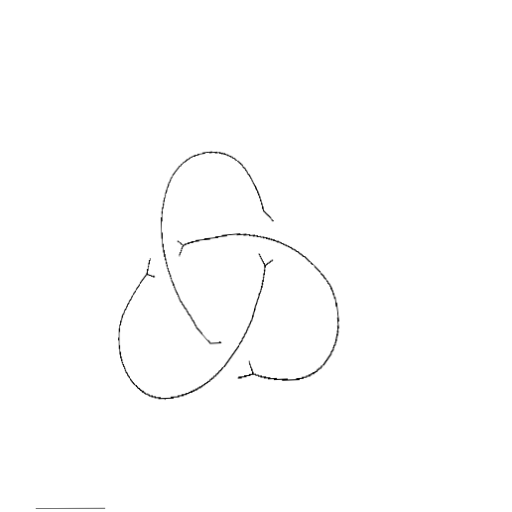
Crossing number: 3